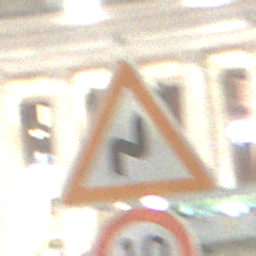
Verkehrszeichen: DoppelkurveRechts
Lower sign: Geschwindigkeit10
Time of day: Night
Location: Outdoor (Urban)
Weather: PartlyCloudy
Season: NotSpecified
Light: Artificial